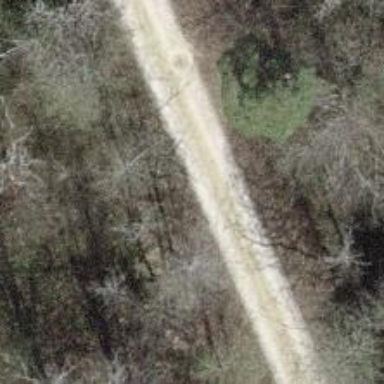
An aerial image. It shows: Unpaved track with grade2 tracktype.